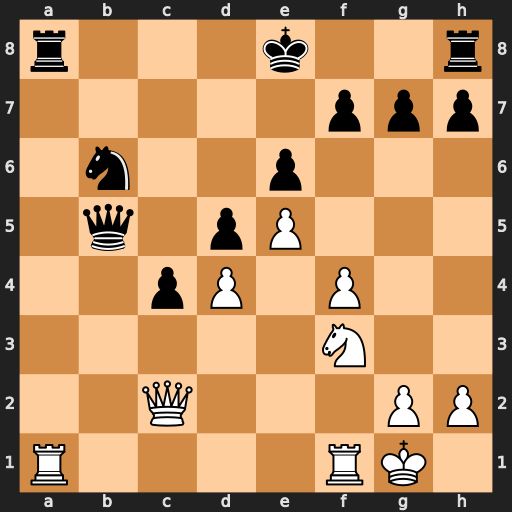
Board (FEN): r3k2r/5ppp/1n2p3/1q1pP3/2pP1P2/5N2/2Q3PP/R4RK1
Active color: w
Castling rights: kq
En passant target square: -
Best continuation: Rxa8+ Nxa8 Rb1 Qxb1+ Qxb1